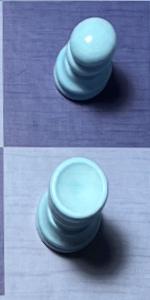
Label: Rook_White